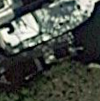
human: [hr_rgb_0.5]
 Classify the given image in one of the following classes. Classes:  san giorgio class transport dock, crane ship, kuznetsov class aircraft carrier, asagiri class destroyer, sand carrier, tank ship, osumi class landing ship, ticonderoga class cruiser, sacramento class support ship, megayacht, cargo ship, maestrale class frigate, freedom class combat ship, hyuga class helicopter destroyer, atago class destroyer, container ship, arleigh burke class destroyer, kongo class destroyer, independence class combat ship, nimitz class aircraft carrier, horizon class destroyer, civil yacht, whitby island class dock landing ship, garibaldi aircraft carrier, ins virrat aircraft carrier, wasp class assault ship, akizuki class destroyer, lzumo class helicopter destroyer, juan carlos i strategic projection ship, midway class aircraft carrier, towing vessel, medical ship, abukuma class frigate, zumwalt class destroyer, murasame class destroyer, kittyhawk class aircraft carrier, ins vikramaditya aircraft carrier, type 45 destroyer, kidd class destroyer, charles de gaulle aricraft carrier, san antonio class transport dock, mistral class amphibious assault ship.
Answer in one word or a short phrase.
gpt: Civil yacht